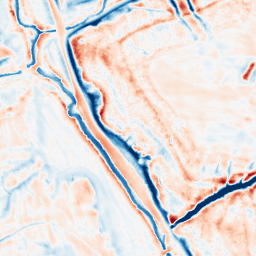
Category: edge_preserving
Decomposition family: bilateral
Decomposition parameters: d: 21
sigma_color: 100
sigma_space: 75
Upsampling method: linear_exact
Upsampling parameters: scale: 8
Upsampling scale: 8